Question: I have a block that fires once my image is downloaded. the 'data' coming in from the block is the image. I'm not sure why I'm getting a SIGABRT though. This works fine on the first load, but when I come back to this same spot I always crash out the second time.
Everything you would want to see should be in the bottom left and printed out on the bottom right in the following order: 'data', 'ptr', 'ptr'->'imageImg'

** EDIT **
I forgot to add the stack dump as well
'''
2012-06-21 15:52:59.119 iPhone App[25327:16a03] -[UIImage length]: unrecognized selector sent to instance 0x10e41b80
2012-06-21 15:52:59.120 iPhone App[25327:16a03] *** Terminating app due to uncaught exception 'NSInvalidArgumentException', reason: '-[UIImage length]: unrecognized selector sent to instance 0x10e41b80'
*** First throw call stack:
(0x1c35022 0x37dccd6 0x1c36cbd 0x1b9bed0 0x1b9bcb2 0x68e97a 0x5612c8 0x56102b 0x1be82 0x2afbc 0x46ad330 0x46af509 0x1b6c803 0x1b6bd84 0x1b6bc9b 0x1dc77d8 0x1dc788a 0x546626 0x28704 0x20d5)
terminate called throwing an exception(lldb)
'''
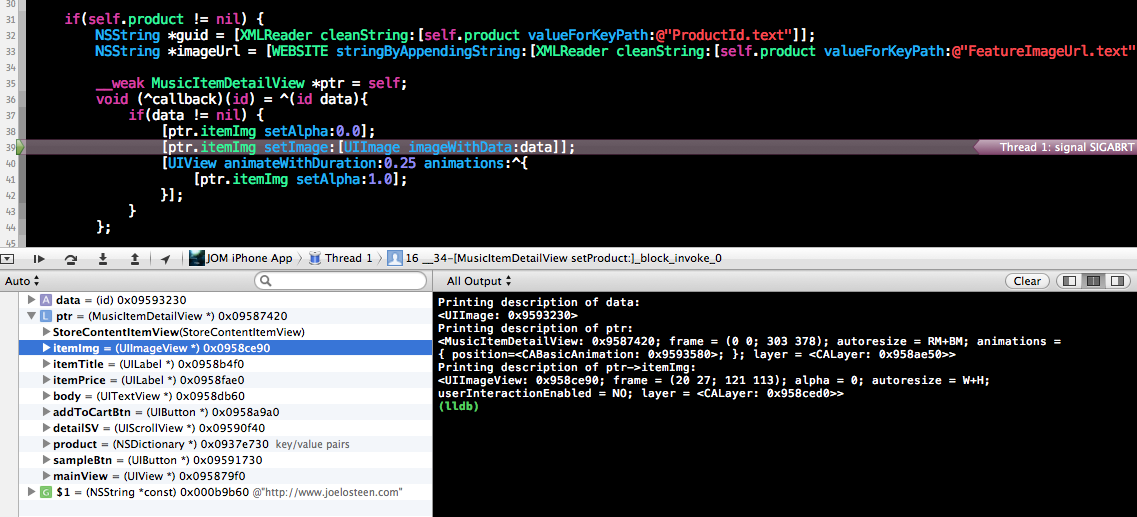
Answer: After hours of trying not to pull my hair out, I finally figured it out.
# the situation
I have a caching system to cache a file on download and then send the stored version back to my callback. For some reason I was trying to save to a filepath that had a question mark (and other symbols) in it which apparently would NOT let ios save the file to the device *note xcode nor the device ever warned me that the file wasn't be saved either. However the record keeping system was showing that everything was working fine which meant the data sent back was empty NSData.
# the solution
I made sure that my filepath had NO symbols in it when saving offline data and viola.